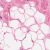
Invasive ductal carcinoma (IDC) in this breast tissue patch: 0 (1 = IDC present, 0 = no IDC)